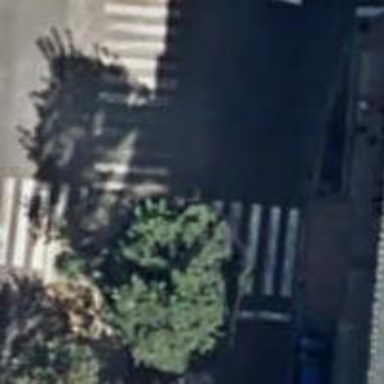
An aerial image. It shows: Uncontrolled crossing on the road.